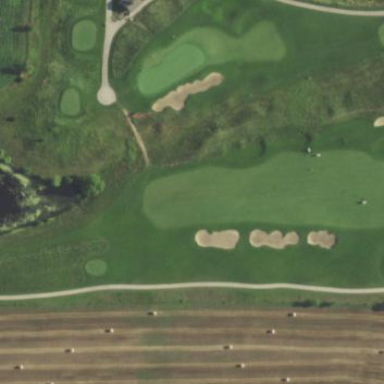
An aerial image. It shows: Area of rough grass used for golf.